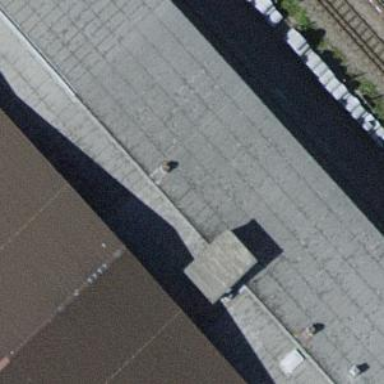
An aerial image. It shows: Industrial building.